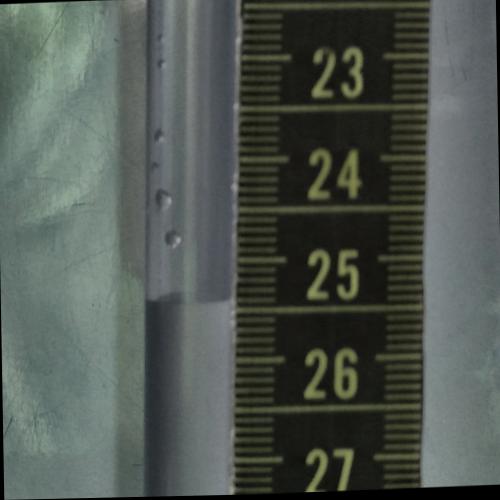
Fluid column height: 25.4 cm